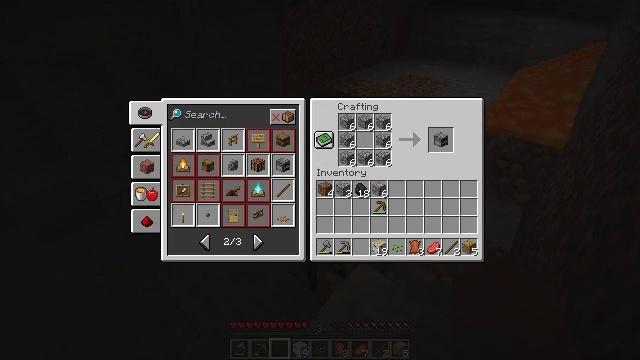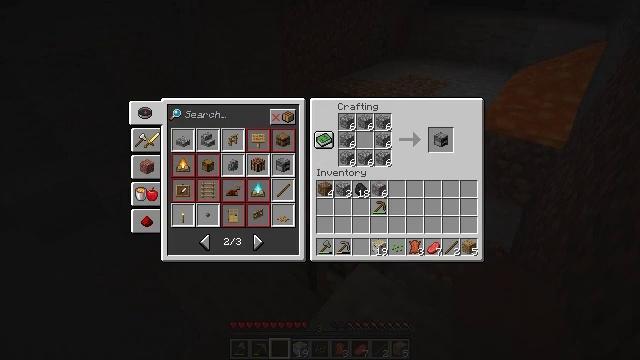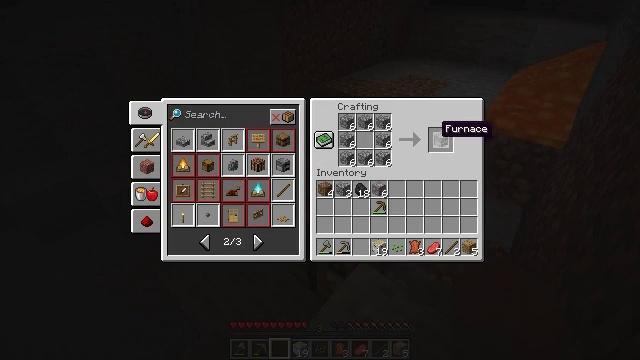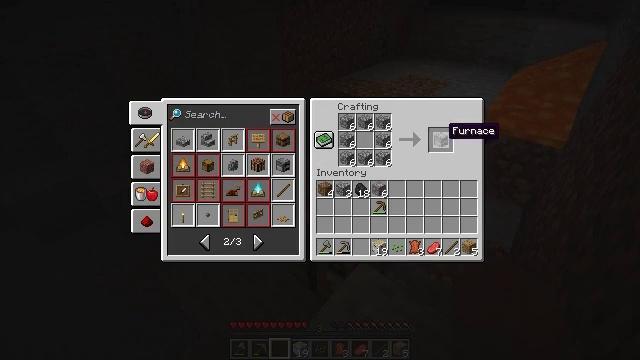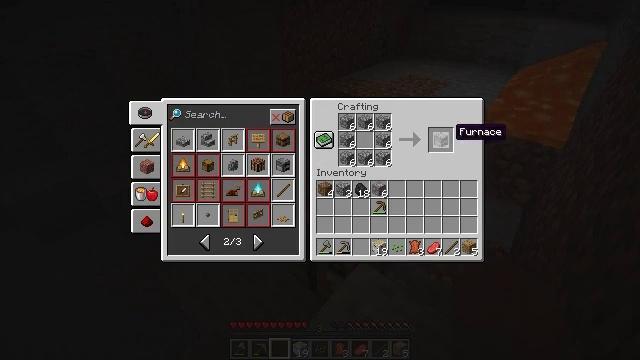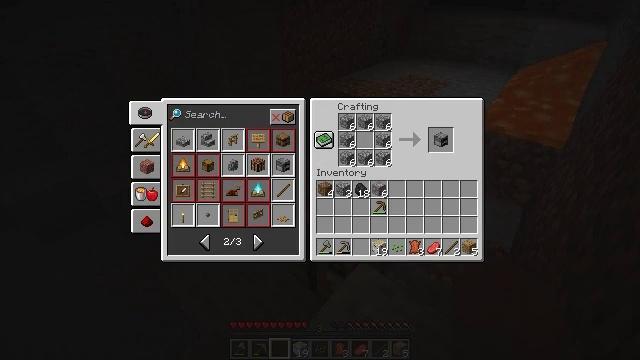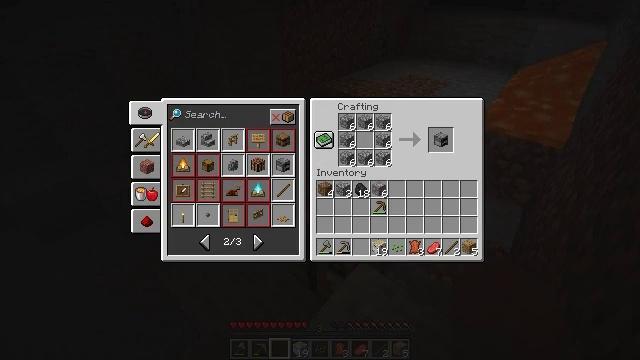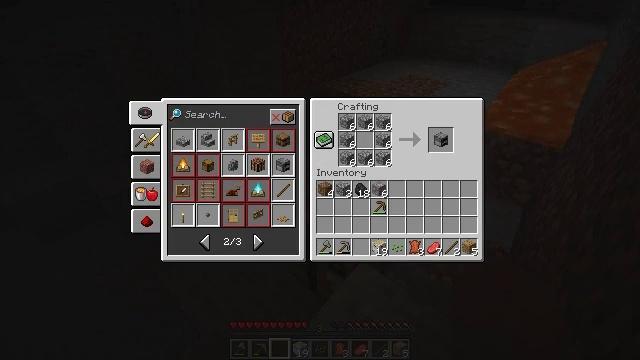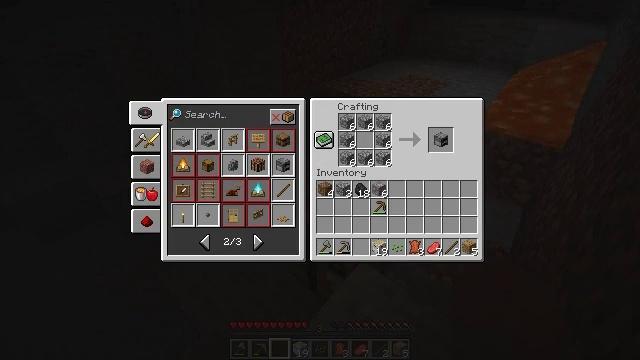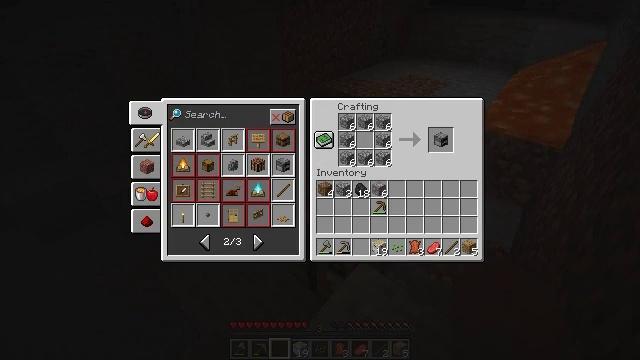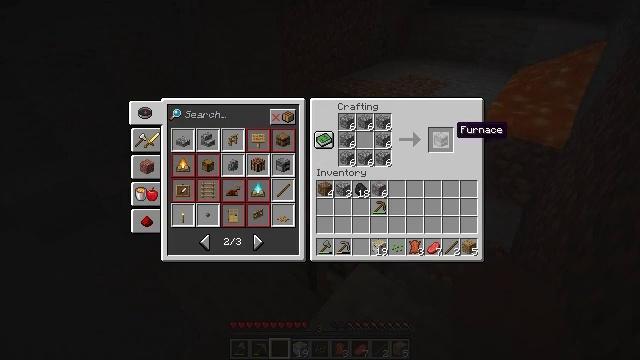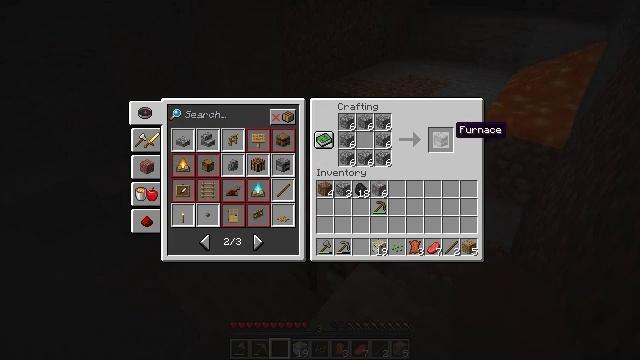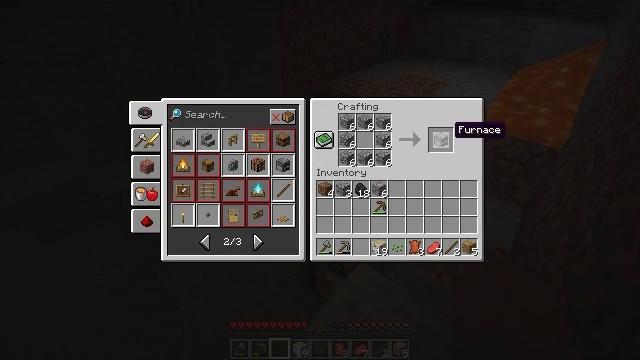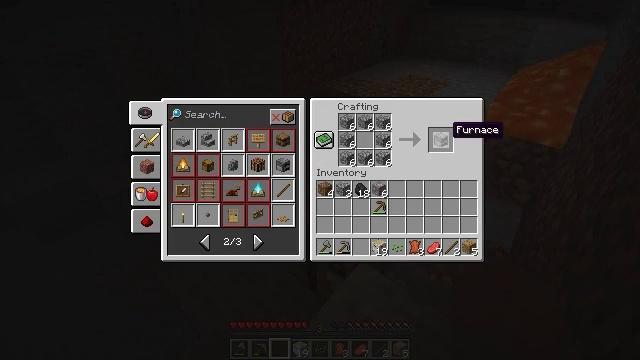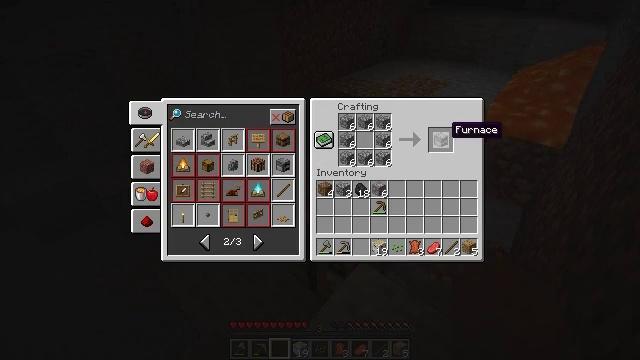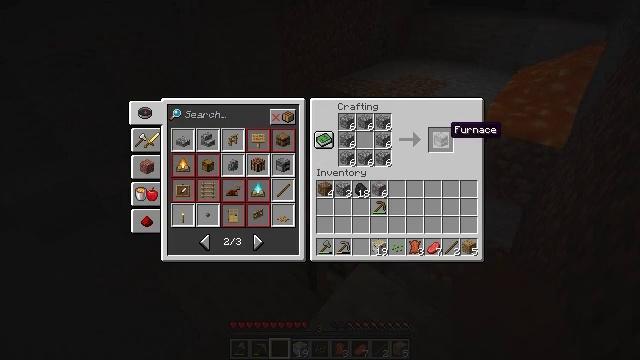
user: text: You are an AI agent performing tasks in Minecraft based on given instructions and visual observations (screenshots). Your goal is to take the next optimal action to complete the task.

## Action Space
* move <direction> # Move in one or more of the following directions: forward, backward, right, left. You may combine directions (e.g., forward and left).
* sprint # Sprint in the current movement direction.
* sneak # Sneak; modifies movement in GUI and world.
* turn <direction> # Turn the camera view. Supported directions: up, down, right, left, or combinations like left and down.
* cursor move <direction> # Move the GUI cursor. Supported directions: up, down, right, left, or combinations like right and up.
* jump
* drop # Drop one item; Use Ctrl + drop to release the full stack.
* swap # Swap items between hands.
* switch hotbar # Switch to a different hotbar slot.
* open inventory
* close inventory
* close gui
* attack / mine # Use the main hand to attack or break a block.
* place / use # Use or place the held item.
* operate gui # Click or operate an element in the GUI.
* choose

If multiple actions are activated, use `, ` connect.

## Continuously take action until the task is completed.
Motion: motion action
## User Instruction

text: Open the crafting table and craft a furnace with cobblestone.
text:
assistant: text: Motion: sneak
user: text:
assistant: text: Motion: sneak, cursor move right
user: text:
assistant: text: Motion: sneak
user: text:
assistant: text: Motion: sneak, cursor move right
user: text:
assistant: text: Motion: sneak
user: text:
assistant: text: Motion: sneak, operate gui
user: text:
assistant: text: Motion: sneak, operate gui
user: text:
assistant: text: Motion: sneak, operate gui
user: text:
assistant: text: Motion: sneak
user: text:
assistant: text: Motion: sneak
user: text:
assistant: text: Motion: sneak
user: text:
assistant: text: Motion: sneak
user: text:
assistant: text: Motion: sneak
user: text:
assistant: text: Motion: sneak
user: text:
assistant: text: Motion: sneak
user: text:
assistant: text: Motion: sneak
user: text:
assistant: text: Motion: sneak
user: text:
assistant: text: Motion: sneak
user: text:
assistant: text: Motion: no_op
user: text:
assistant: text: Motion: no_op
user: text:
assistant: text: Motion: operate gui
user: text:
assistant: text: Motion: operate gui
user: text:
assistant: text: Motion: operate gui
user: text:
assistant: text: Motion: no_op
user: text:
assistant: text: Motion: operate gui
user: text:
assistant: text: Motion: operate gui
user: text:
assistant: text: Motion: operate gui
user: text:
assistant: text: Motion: operate gui
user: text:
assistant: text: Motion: operate gui
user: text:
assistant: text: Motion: operate gui